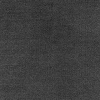
Atmospheric dust classification: dusty